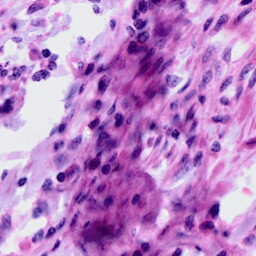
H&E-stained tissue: Cervix